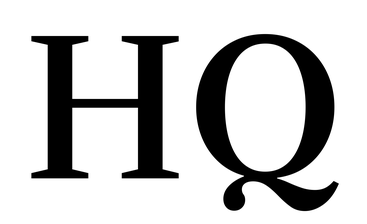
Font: LibreCaslonText_Medium